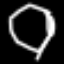
Label: octagon